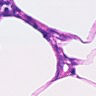
Metastatic tissue present: no